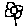
Label: flower